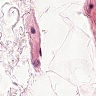
Metastatic tissue present: no